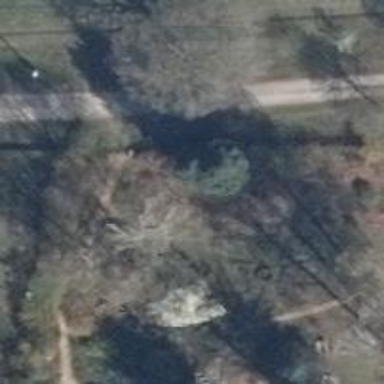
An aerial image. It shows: Single tag "natural: tree."